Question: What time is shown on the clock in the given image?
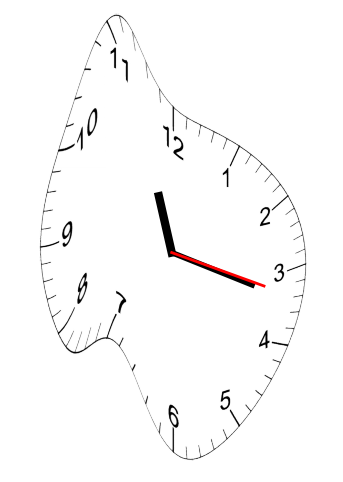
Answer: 11:17:17